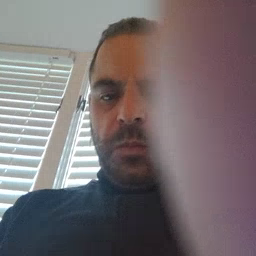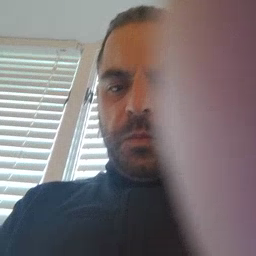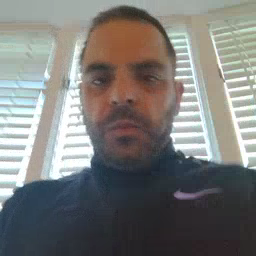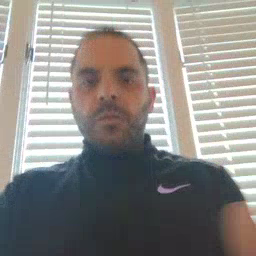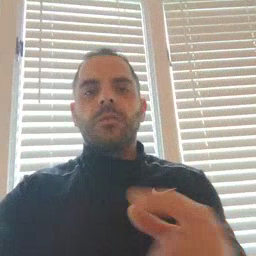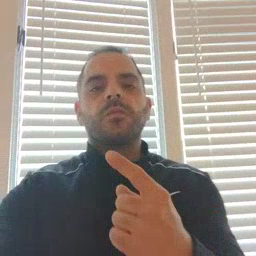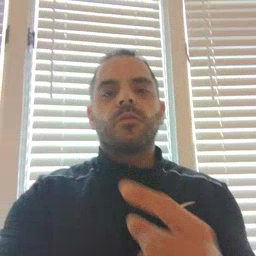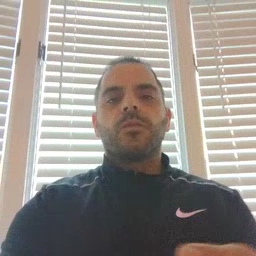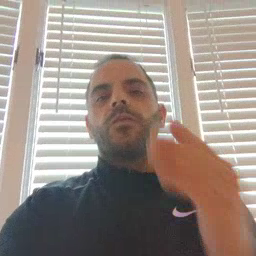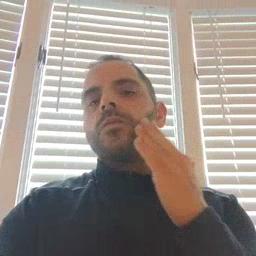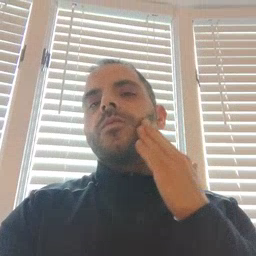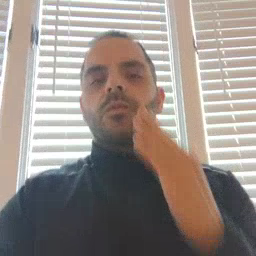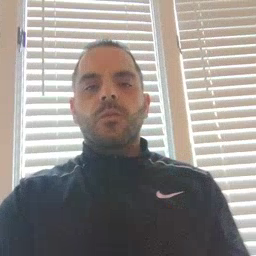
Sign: cheek